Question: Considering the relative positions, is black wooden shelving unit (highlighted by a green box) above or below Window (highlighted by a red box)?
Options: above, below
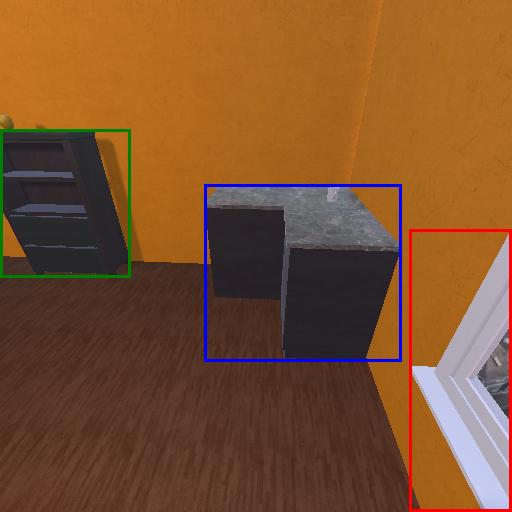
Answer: above